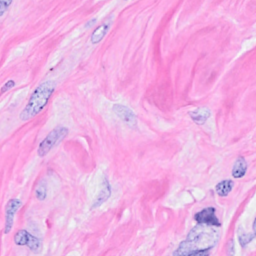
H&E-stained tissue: Breast